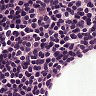
Metastatic tissue present: no